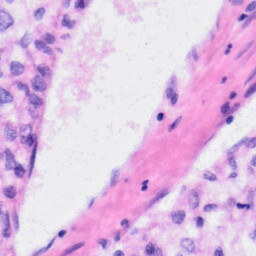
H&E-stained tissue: Liver